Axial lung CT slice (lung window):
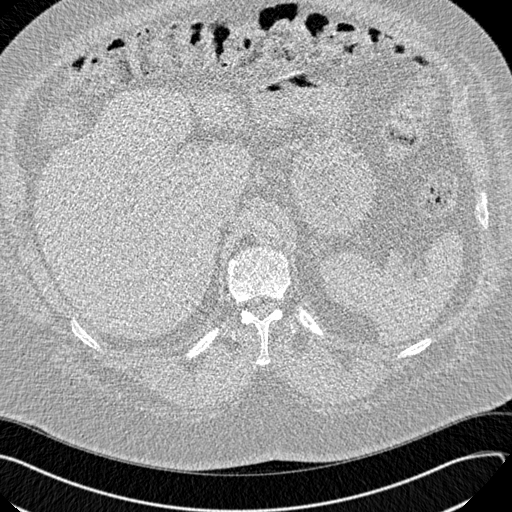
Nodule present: no